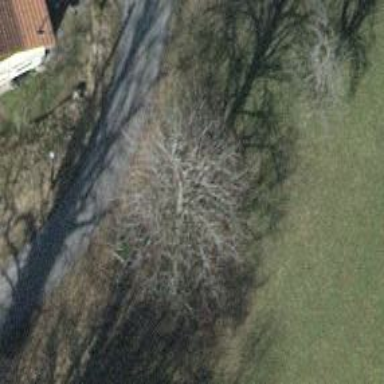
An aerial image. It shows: Urban tree adds touch of nature to the surroundings.